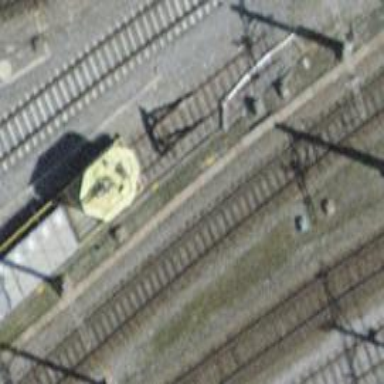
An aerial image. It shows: Railway buffer stop.